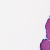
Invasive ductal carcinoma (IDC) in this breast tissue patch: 0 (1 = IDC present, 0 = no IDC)